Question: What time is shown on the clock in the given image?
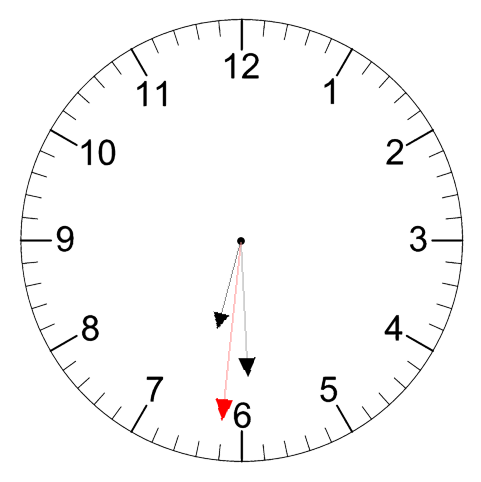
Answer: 06:29:31